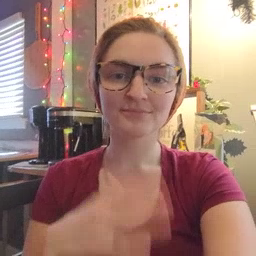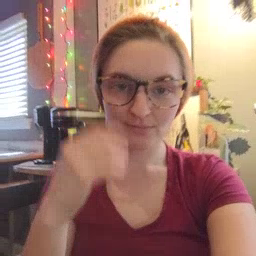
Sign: tree